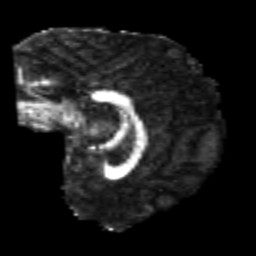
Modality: FA
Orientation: sagittal
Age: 26
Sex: male
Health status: healthy
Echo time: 0.074 s